Field crop: tomato
Growth stage: 1
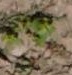
Species: portulaca